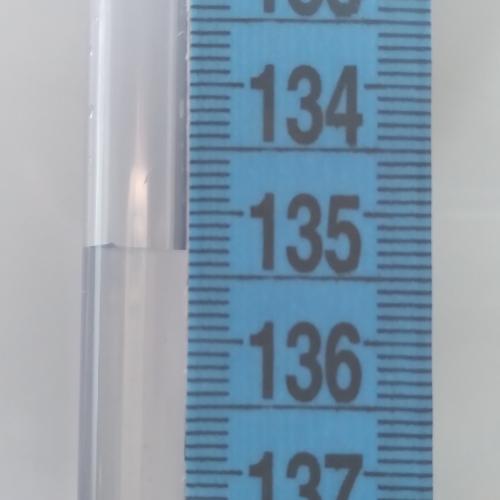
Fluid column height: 135.3 cm